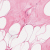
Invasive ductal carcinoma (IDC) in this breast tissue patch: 0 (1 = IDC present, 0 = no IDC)